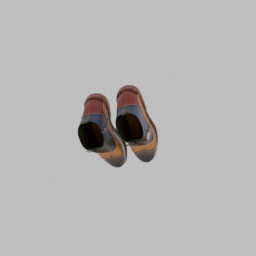
Label: people